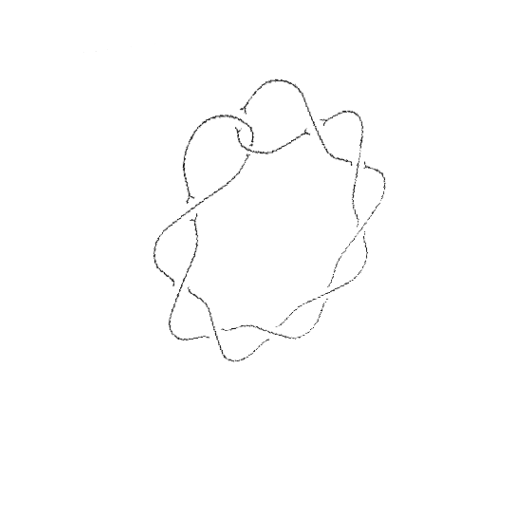
Crossing number: 10